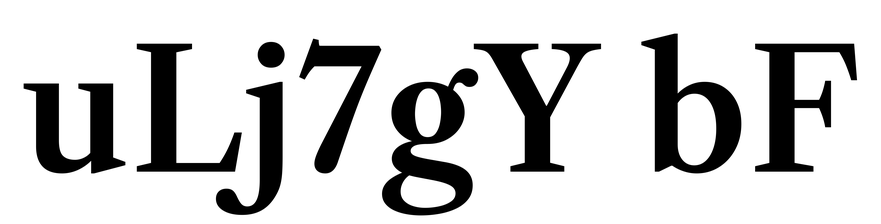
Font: LibreCaslonText_SemiBold